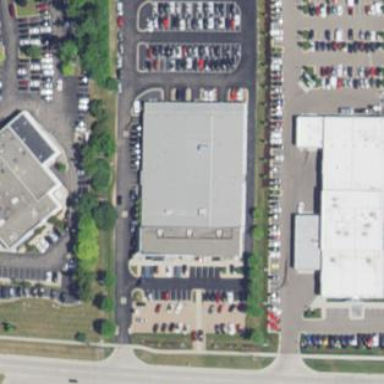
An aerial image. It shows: Building that houses car shop.